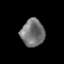
Tissue: skin
Cell type: Epithelial cells
Senescence score: 0.2805
Nuclear area (px): 623
Mean DAPI intensity: 117.083